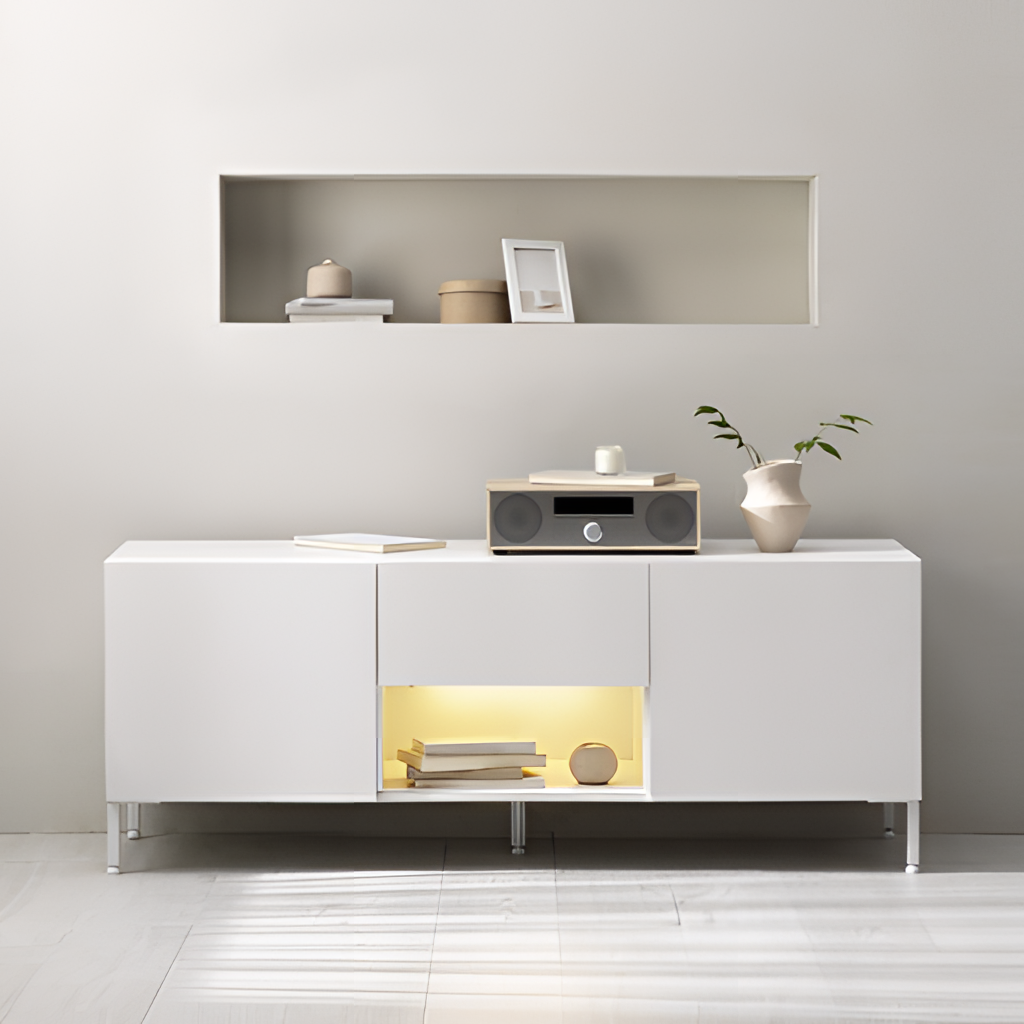
living room, white wood sideboard, minimalist, plaster wallpaper, with solid pattern, tile flooring, with large square pattern